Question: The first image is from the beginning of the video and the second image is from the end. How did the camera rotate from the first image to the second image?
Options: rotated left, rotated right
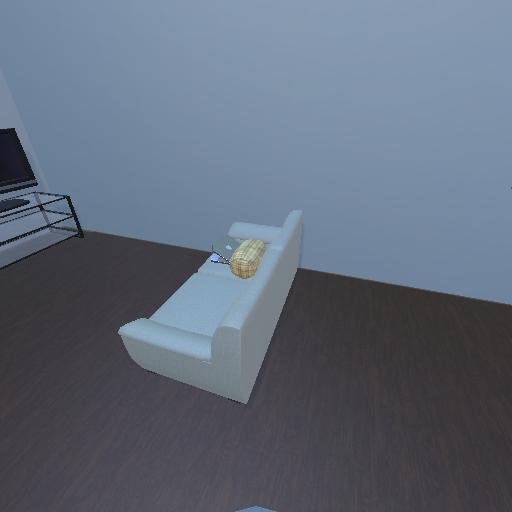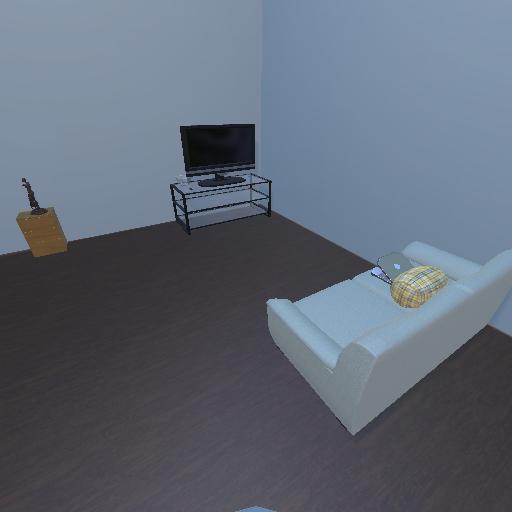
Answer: rotated left